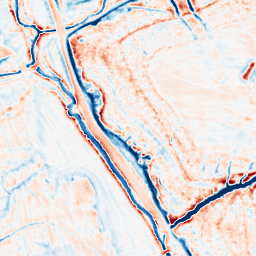
Category: multiscale
Decomposition family: dog_multiscale
Decomposition parameters: sigma_ratio: 1.6
n_scales: 4
base_sigma: 0.5
Upsampling method: sinc_hamming
Upsampling parameters: scale: 2
kernel_size: 8
Upsampling scale: 2